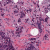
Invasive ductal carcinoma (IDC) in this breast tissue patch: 1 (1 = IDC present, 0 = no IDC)